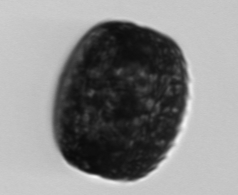
Label: Coscinodiscus